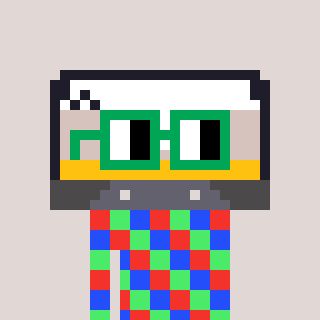
a pixel art character with square green glasses, a cassette tape-shaped head and a grayscale-colored body on a warm background